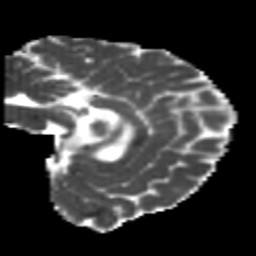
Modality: MD
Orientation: sagittal
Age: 21
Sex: female
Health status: healthy
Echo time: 0.074 s